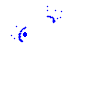
Particle: pion